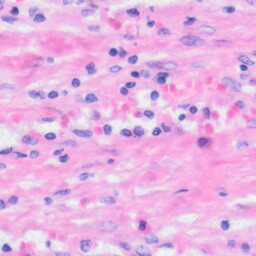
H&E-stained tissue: Liver